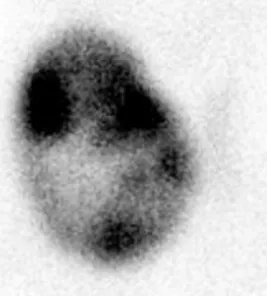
Thyroid scan. 99 m-Technetium pertechnetate thyroid scan reveals heterogeneously increased uptake in the large nodule of the right thyroid gland with decreased uptake by the remaining thyroid gland, suggesting a functioning nodule.
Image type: radiology (scintigraphy)